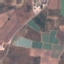
Land use / land cover class: PermanentCrop